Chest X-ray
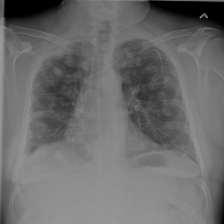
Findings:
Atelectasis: negative
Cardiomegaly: negative
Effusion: positive
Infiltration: negative
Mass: negative
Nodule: positive
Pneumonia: negative
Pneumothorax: negative
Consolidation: negative
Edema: negative
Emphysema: negative
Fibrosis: negative
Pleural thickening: positive
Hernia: negative